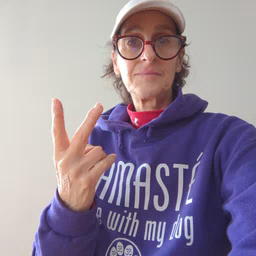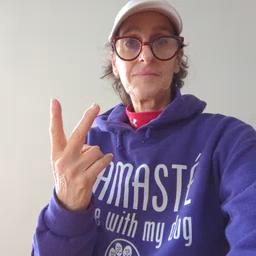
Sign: clown